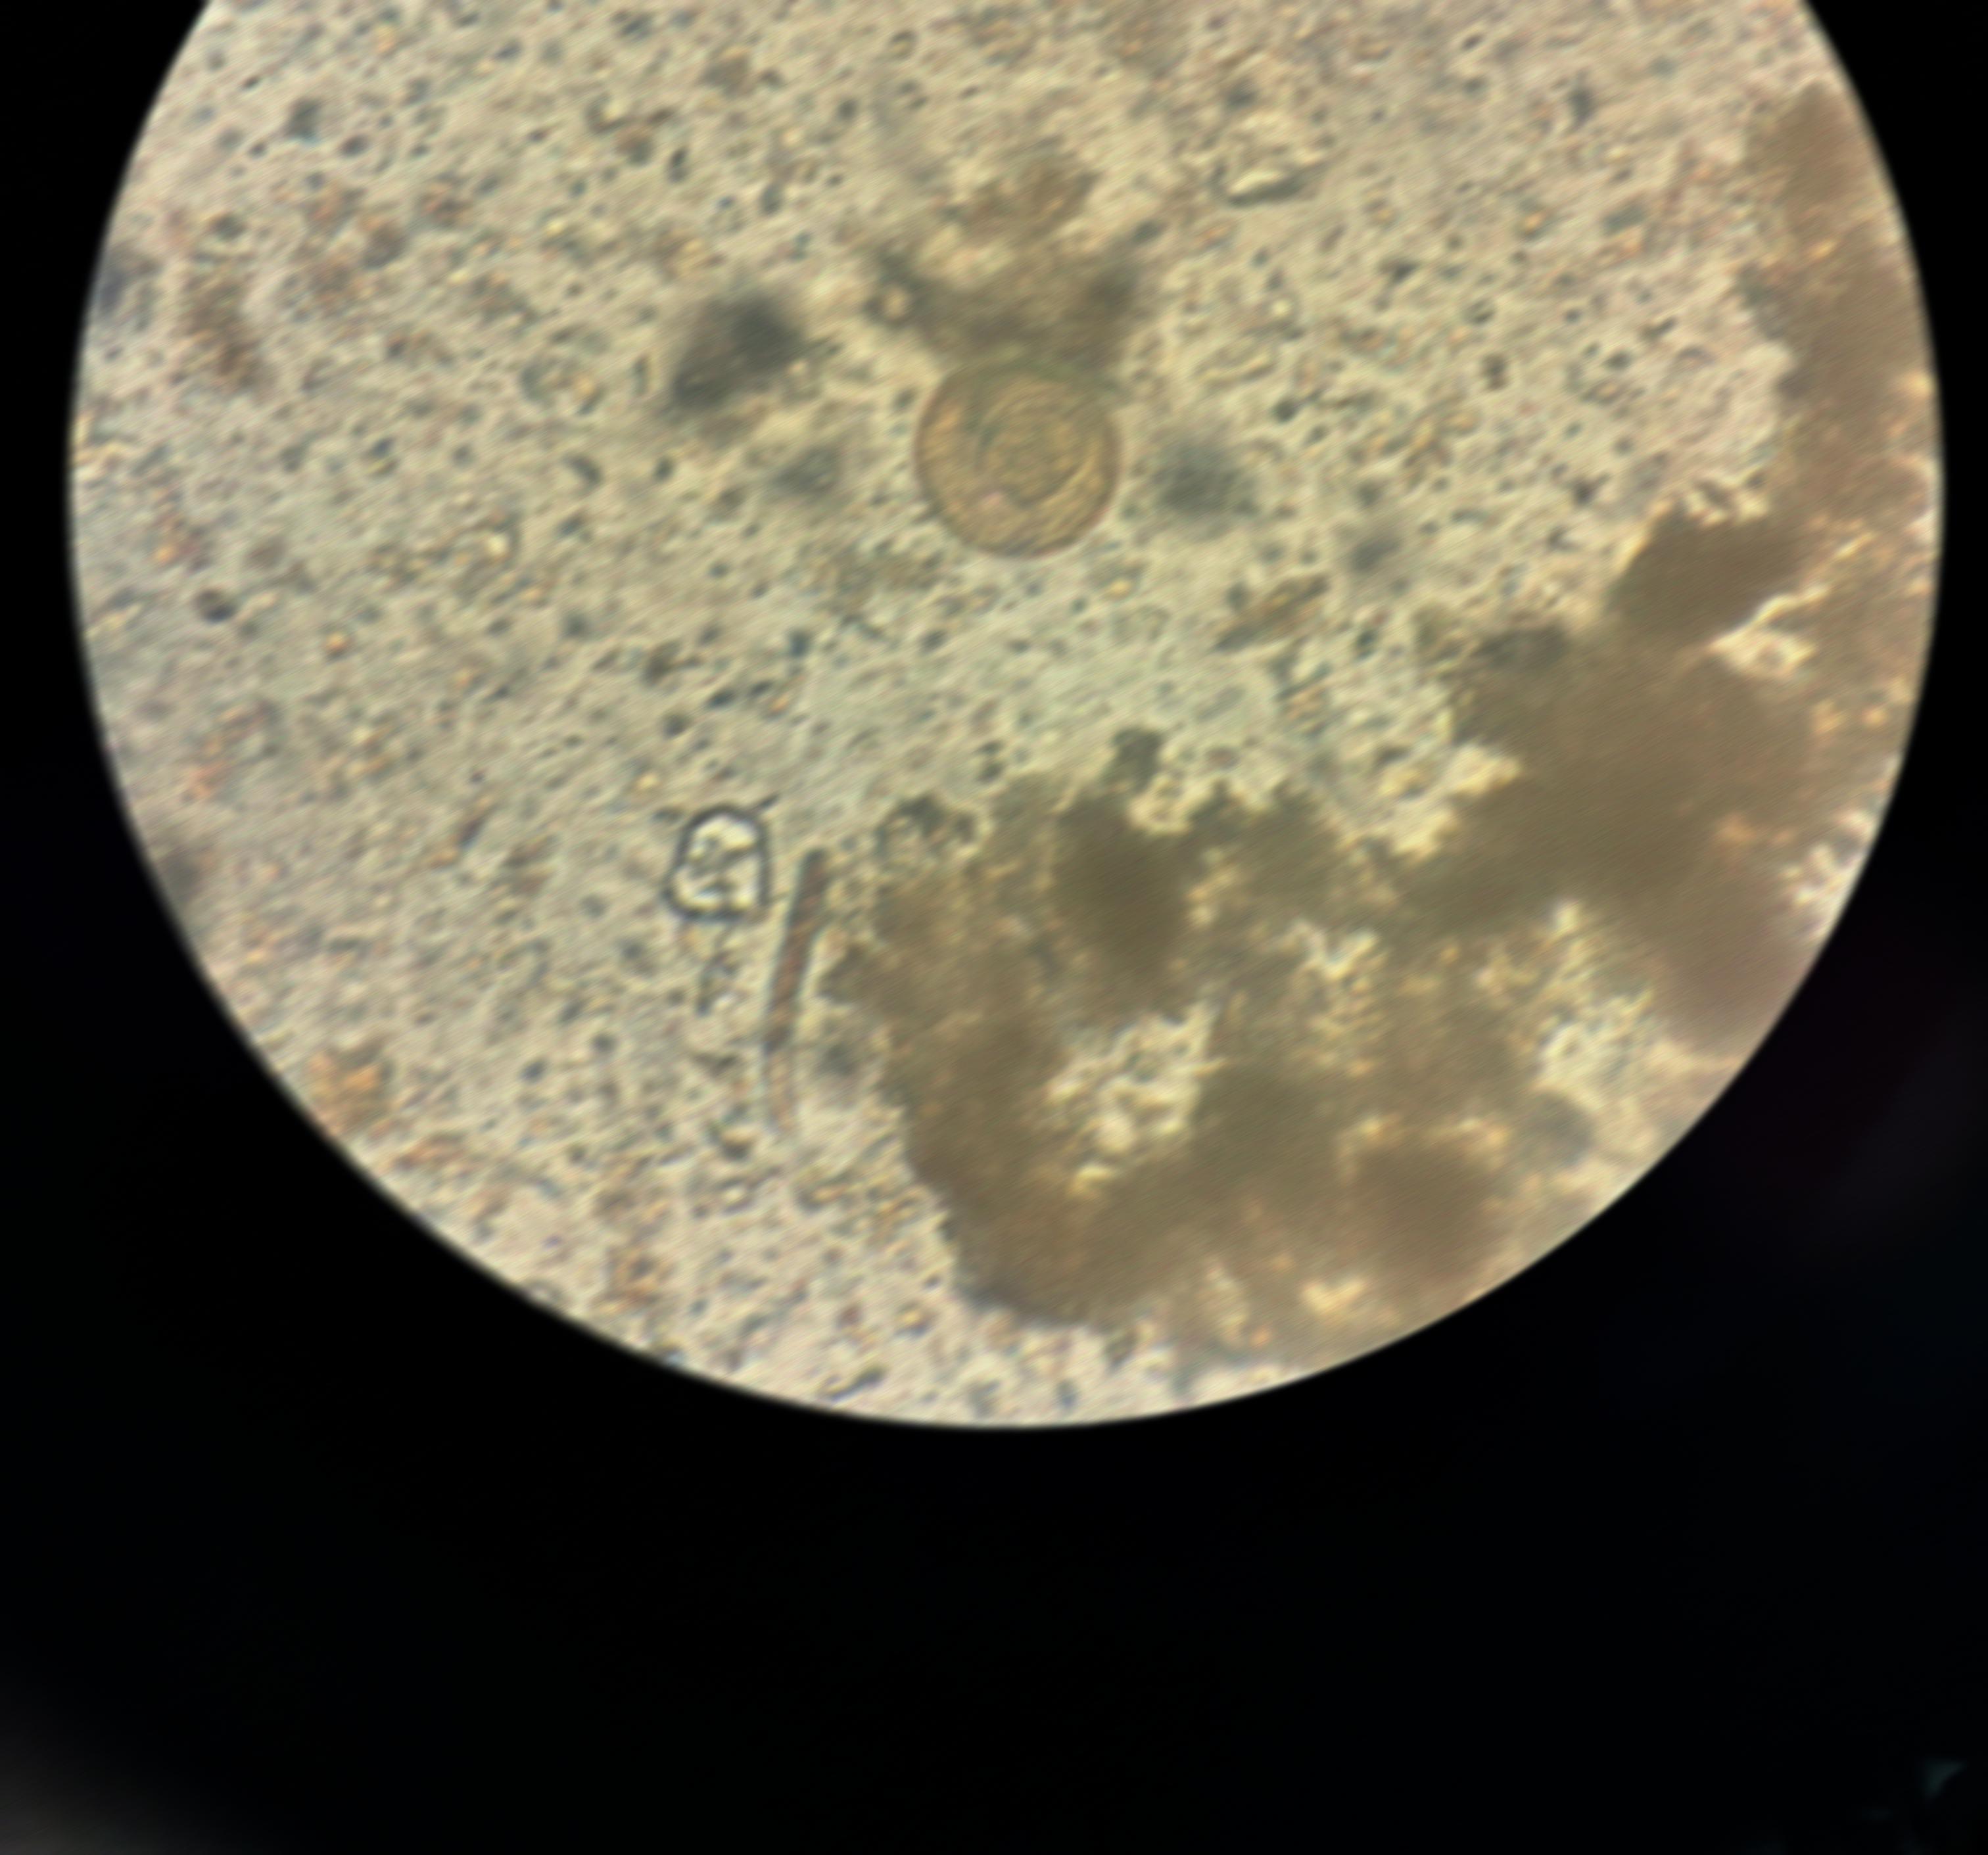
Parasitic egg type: Hymenolepis diminuta